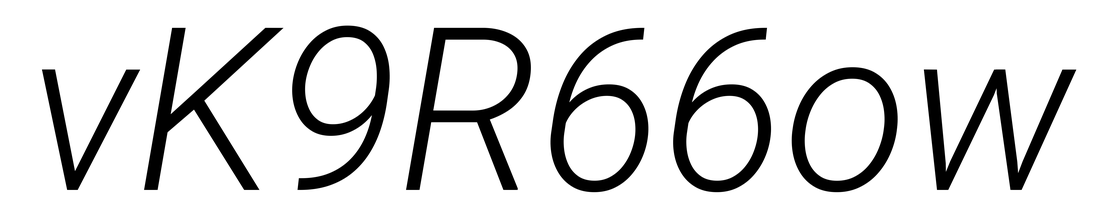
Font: Roboto-Italic_Light_Italic